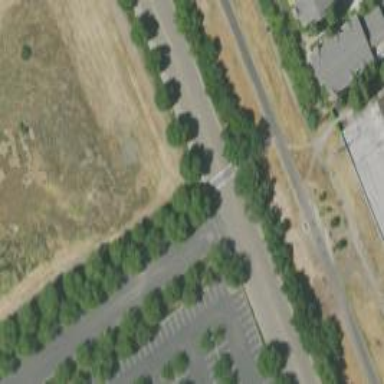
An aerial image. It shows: Marked road crossing with lines.